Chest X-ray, AP view. Patient: 58 years old, sex M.
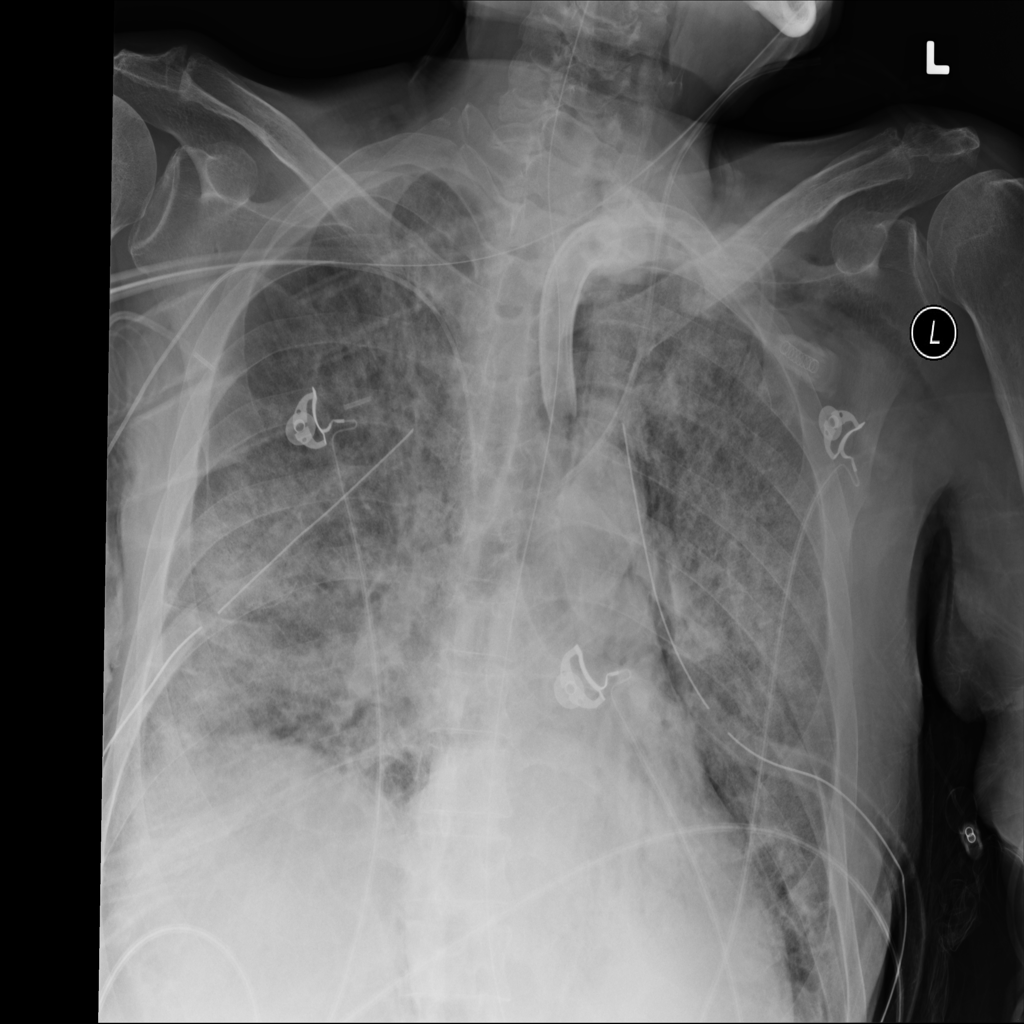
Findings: Infiltration